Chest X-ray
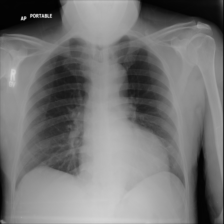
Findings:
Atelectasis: negative
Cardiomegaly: negative
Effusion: negative
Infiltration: negative
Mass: negative
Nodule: negative
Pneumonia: negative
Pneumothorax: negative
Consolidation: negative
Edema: negative
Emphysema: negative
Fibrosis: negative
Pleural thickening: negative
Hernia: negative